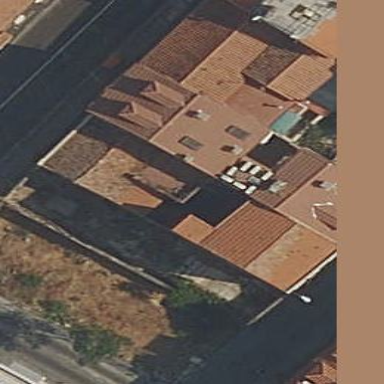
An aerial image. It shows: Residential building.